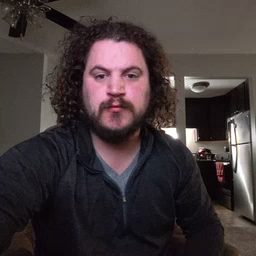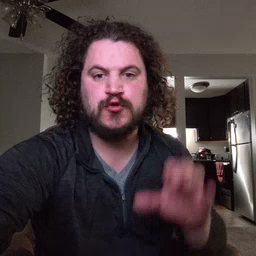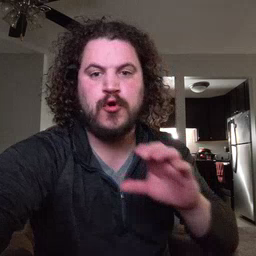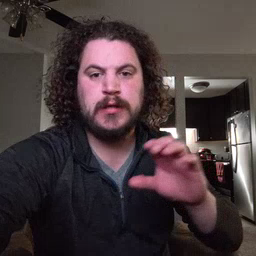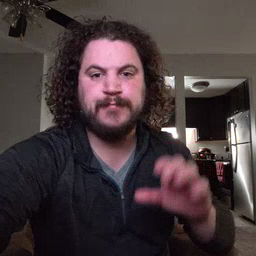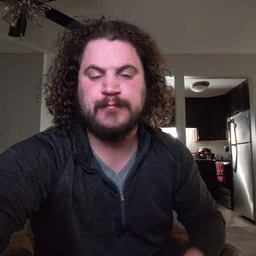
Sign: chocolate